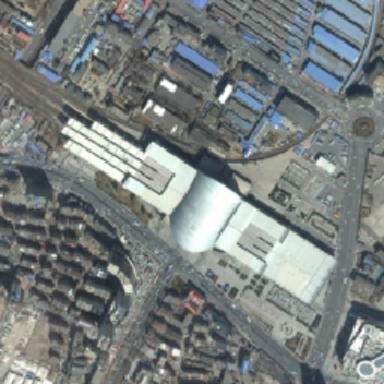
Many buildings are near the station .